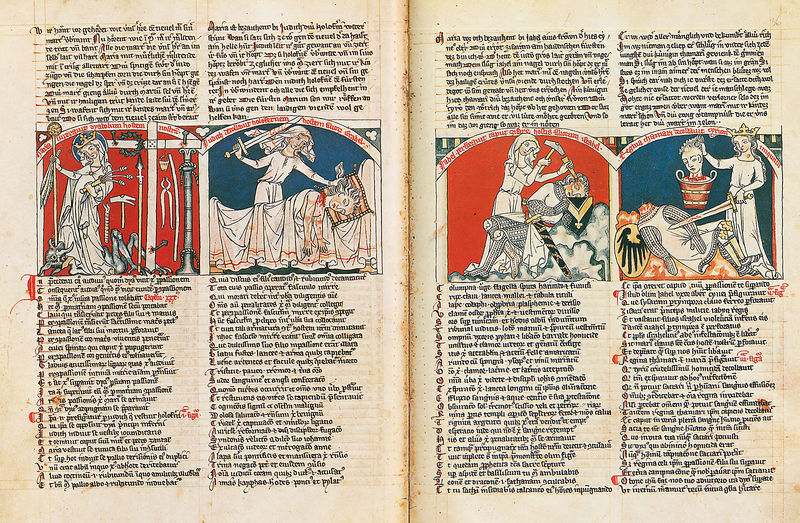
Titel: Codex Cremifanensis 243
Schlagwörter: blau, kopf, weiß, wolken, frau, schwarz, zeichnung, rot, bibel, geschichte, köpfen, mord, tod, tot, krone, schrift, schlafen, spalten, bett, nagel, schild, buch, kreuz, seite, schwert, text, kranz, ritter, rüstung, buchseite, wappen, leben, seiten, hammer, königin, heilige, töten, eimer, maria, buchseiten, helena, zange, latein, martyrium, werkzeuge, doppelseite, leidenswerkzeuge, reliquien, vita, kreiuz, meißel, marterinstrumente, doppelseiten, rbibel, reliqzien